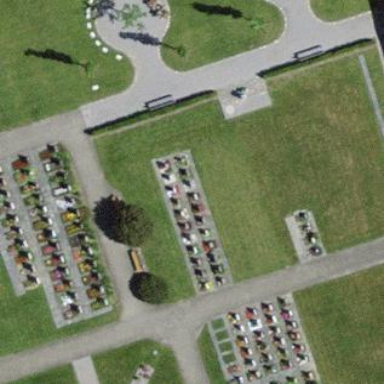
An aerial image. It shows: Cemetery.